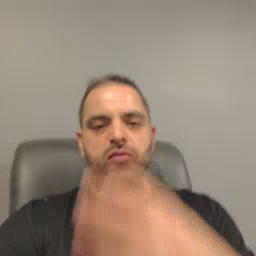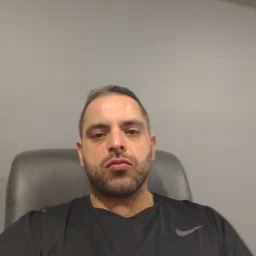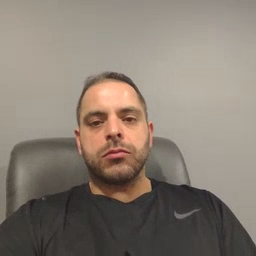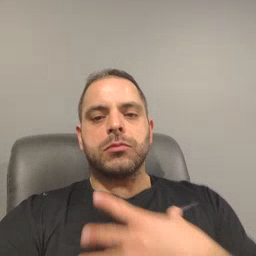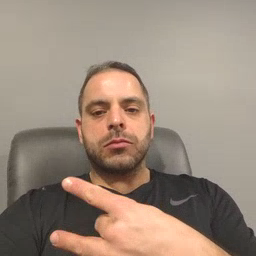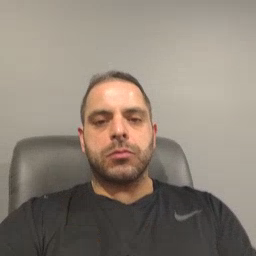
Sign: like